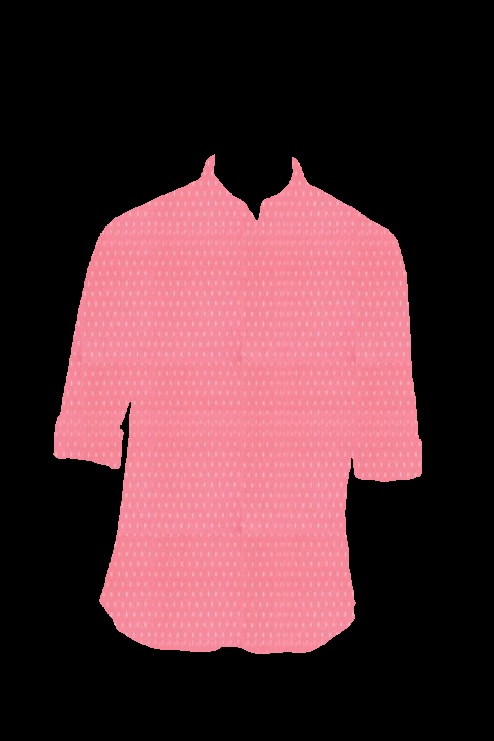
pink polka dot tee